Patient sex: F
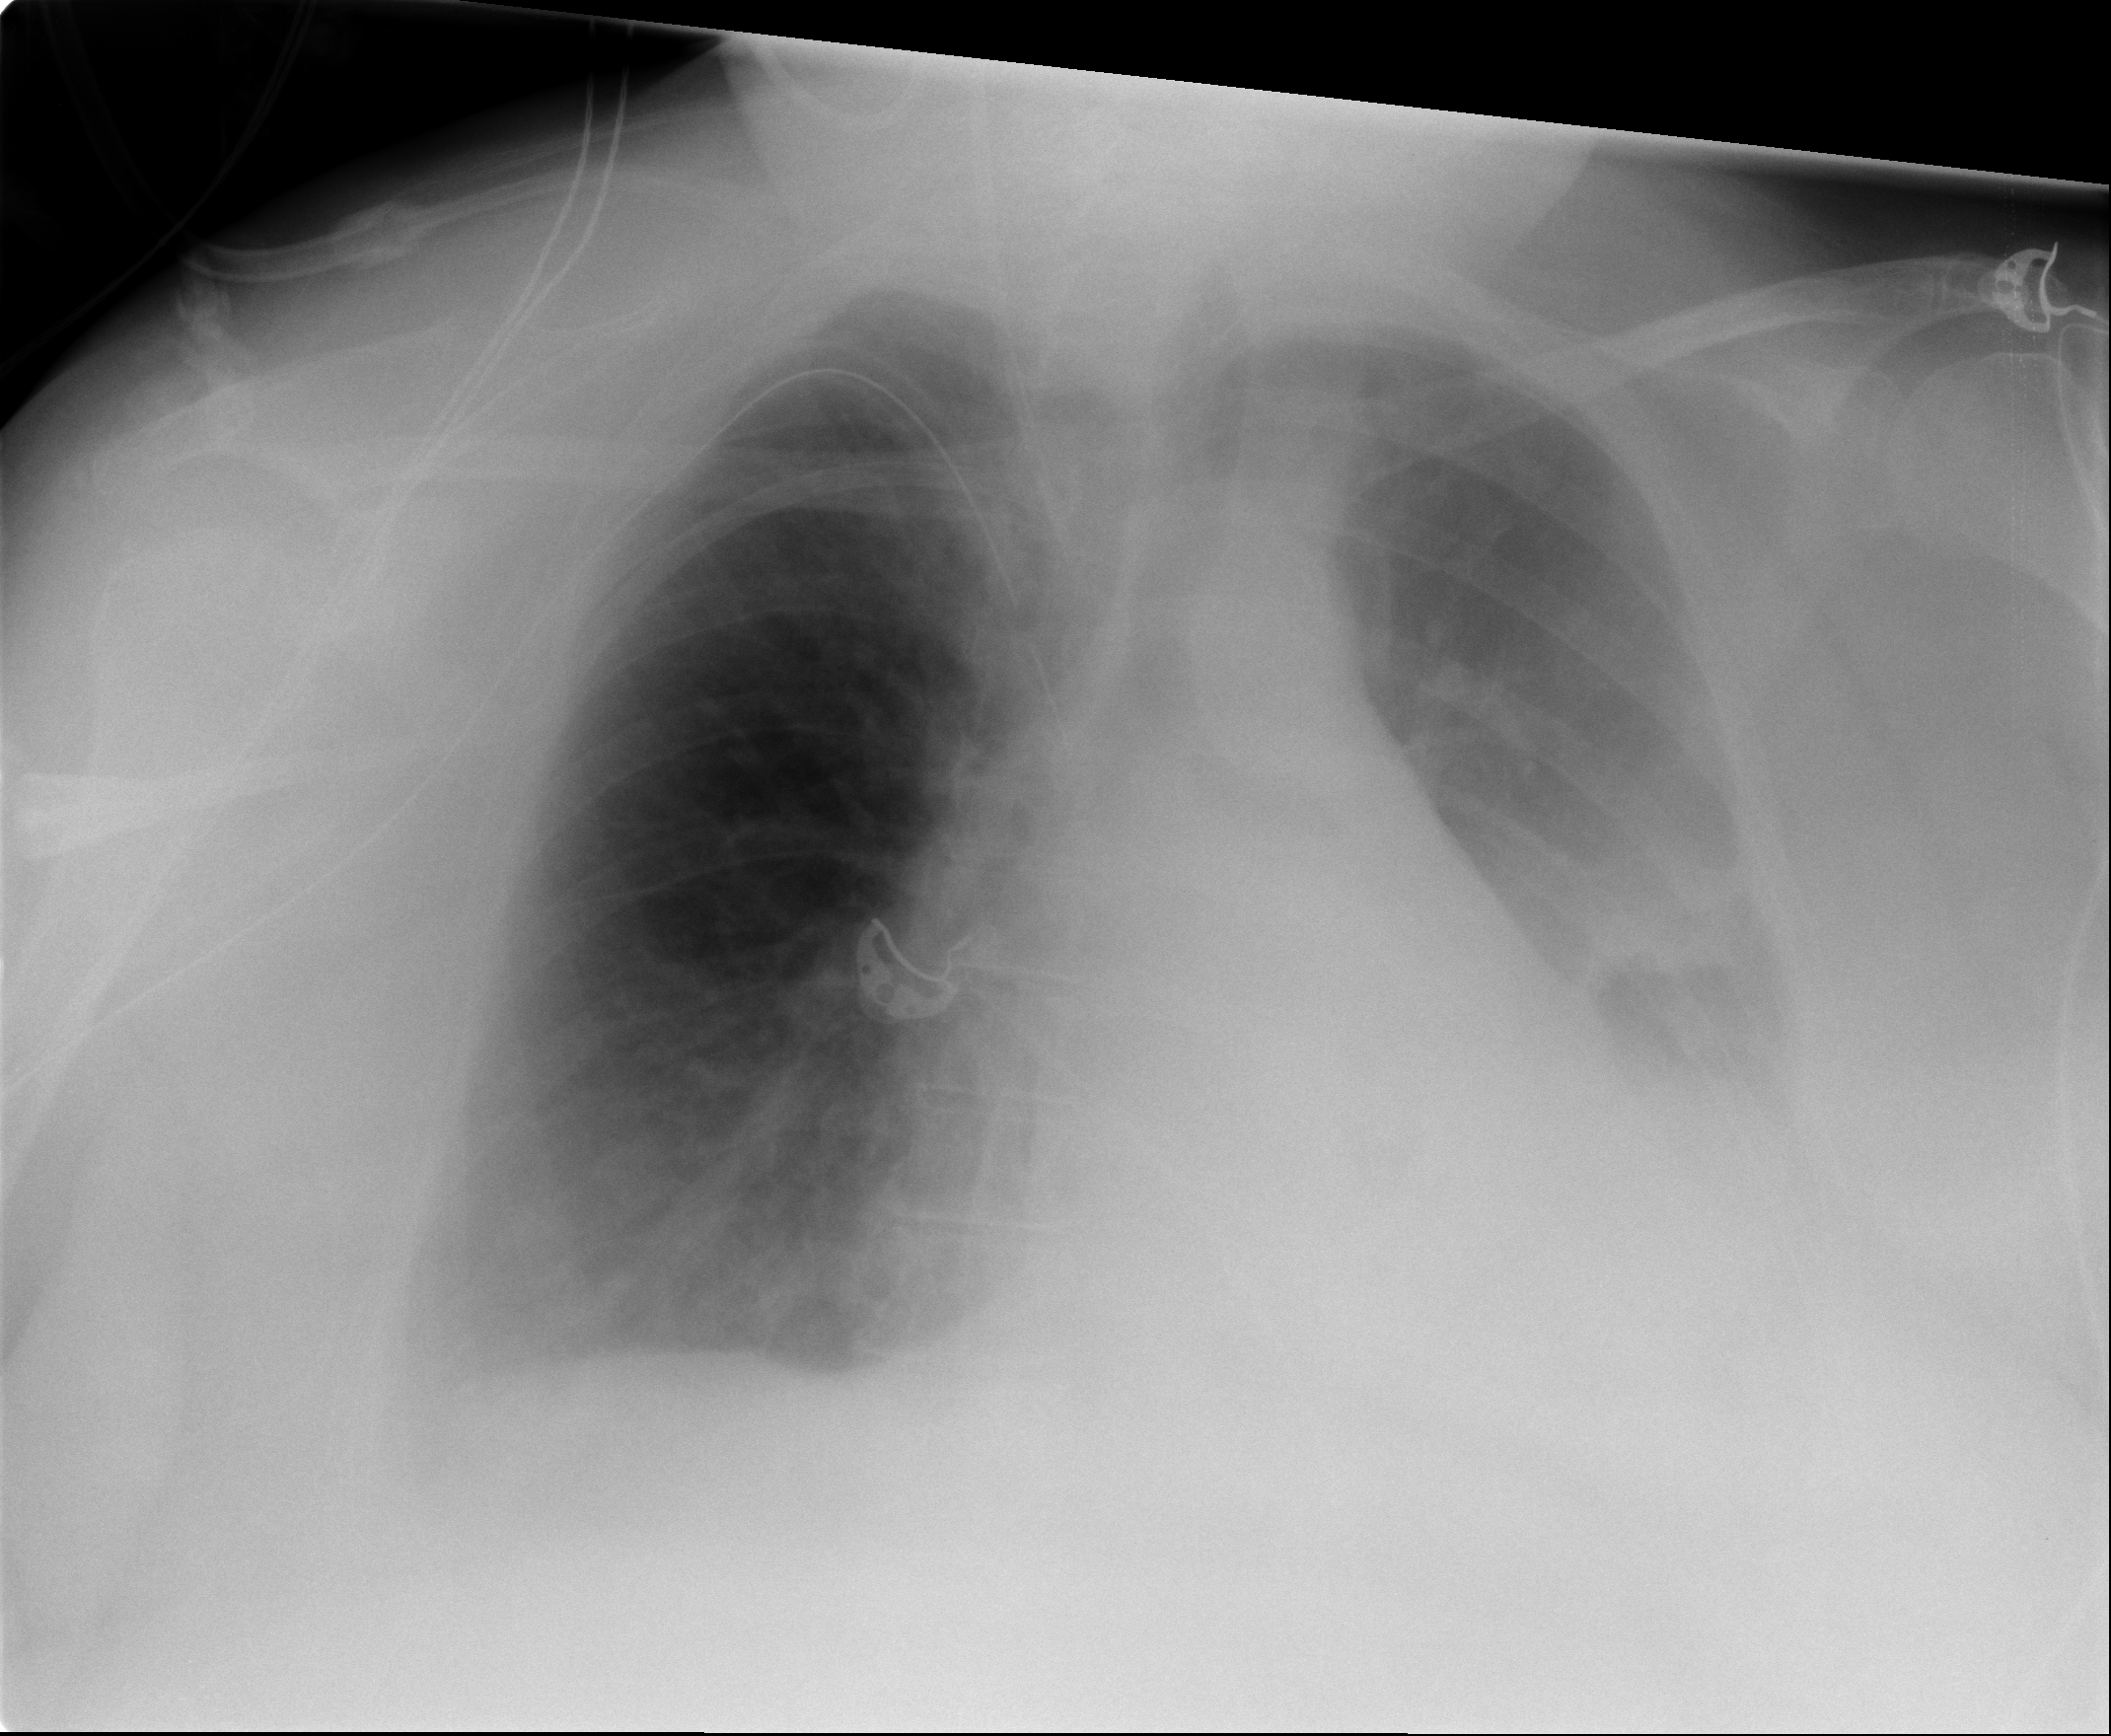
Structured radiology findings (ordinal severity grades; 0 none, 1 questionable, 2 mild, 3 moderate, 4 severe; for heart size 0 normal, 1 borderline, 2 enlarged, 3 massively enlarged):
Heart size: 2
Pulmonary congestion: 2
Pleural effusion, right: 0
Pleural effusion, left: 3
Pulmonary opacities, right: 0
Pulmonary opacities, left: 0
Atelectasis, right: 0
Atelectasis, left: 2